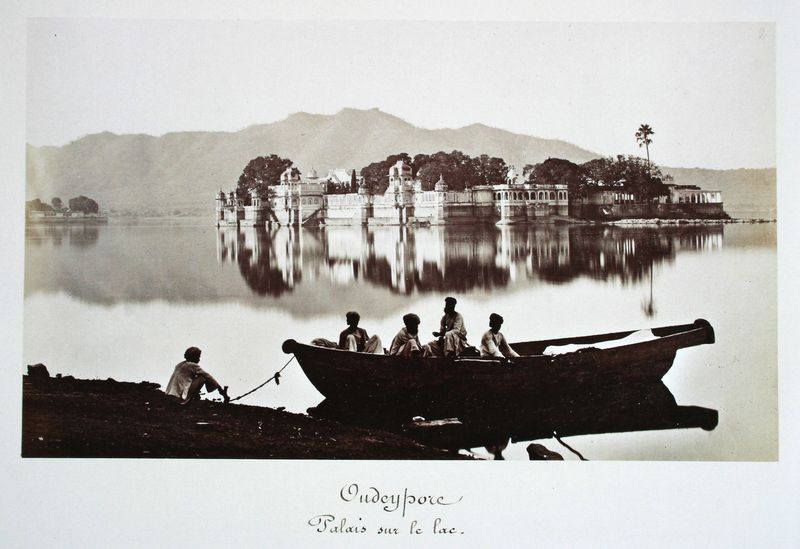
Titel: The Palace in the Lake, Oudeypore, Pichola-See mit Inselpalast, Udaipur
Künstler: Colin Murray
Institution: Sammlung Olivier Degeorges
Schlagwörter: berg, gruppe, himmel, meer, schatten, wasser, weiß, bäume, fluss, landschaft, menschen, see, stadt, ufer, fenster, frankreich, grau, licht, männer, schwarz, haus, schloss, menge, architektur, spiegel, horizont, natur, spiegelung, insel, land, strick, wald, boot, kahn, schiff, schrift, man, ort, süden, venedig, fischer, leine, afrika, berge, gebirge, modern, bergkette, sepia, französisch, tau, reflexe, ruderboot, ruderer, palme, glatt, anlegen, foto, fotografie, photographie, türme, palast, seil, festung, asien, schwarz weiss, schweiz, gebirgszug, text, photo, karte, mauern, reise, palmen, bergzug, postkarte, indien, turban, aufnahme, turbane, palais, kastell, bott, gondel, bastion, bot, grupp, foot, -wolken, seepalast, palast am see, udeypore, oudeypore, palais sur le lac